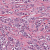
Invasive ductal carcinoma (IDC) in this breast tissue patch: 1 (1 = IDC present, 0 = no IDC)